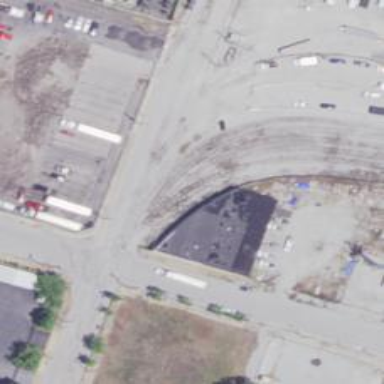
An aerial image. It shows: Unused railway yard.